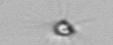
Label: Calciopappus